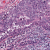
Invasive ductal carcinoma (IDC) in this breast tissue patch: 0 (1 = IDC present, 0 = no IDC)